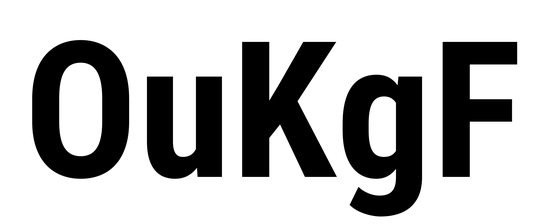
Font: Roboto_Condensed_Bold